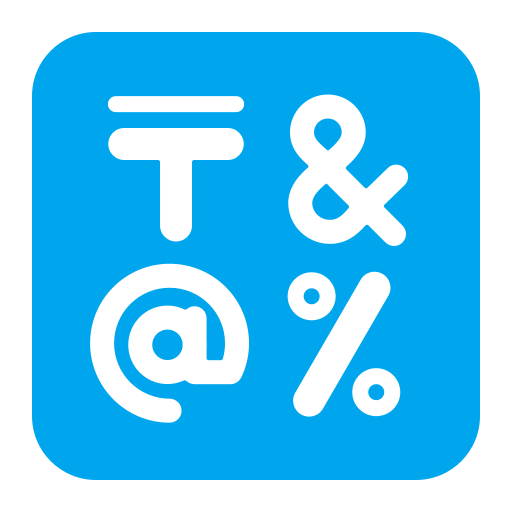
input symbols flat